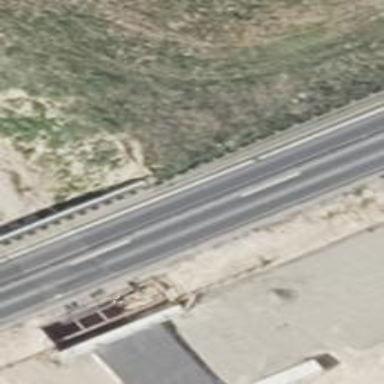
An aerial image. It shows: Asphalt motorway.